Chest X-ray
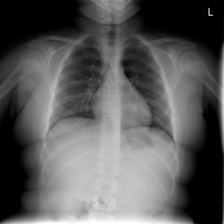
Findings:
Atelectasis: negative
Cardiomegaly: negative
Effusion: negative
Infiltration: negative
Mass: negative
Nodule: negative
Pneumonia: negative
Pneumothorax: negative
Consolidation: negative
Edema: negative
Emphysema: negative
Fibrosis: negative
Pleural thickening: negative
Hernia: negative